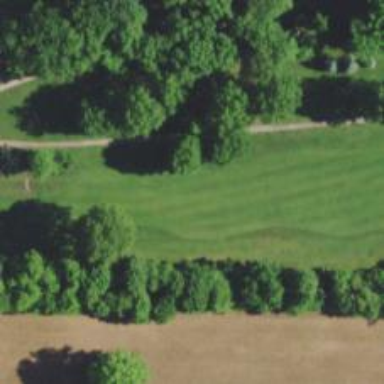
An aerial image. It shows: Golf hole.